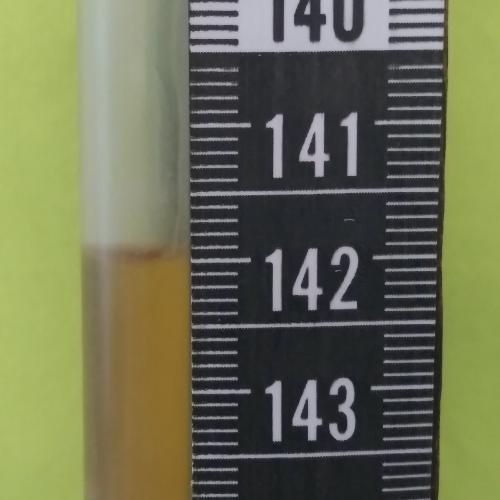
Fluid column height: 141.9 cm